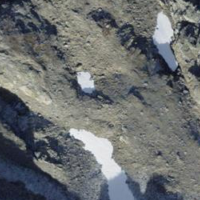
EUNIS habitat code: 48
Species observed at this site:
Ranunculus glacialis
Saxifraga androsacea
Gentiana bavarica
Saxifraga exarata